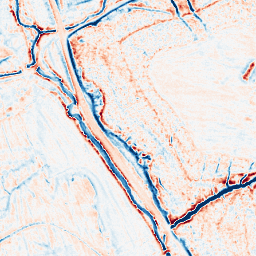
Category: edge_preserving
Decomposition family: anisotropic_diffusion
Decomposition parameters: iterations: 50
kappa: 50
gamma: 0.05
Upsampling method: linear_exact
Upsampling parameters: scale: 8
Upsampling scale: 8